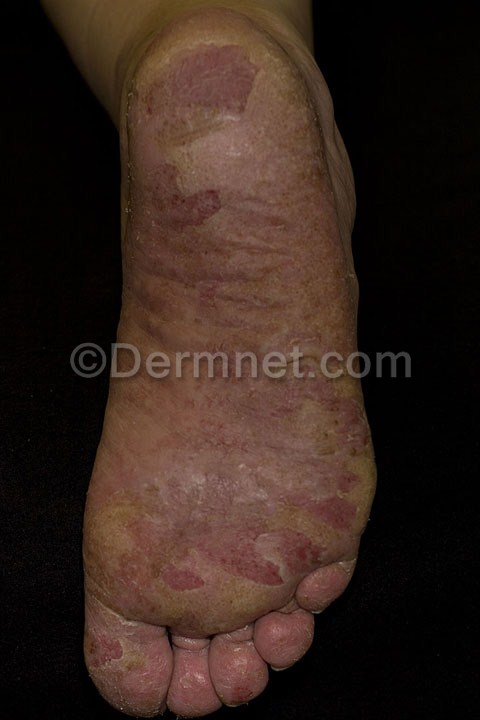
Disease: Psoriasis pictures Lichen Planus and related diseases